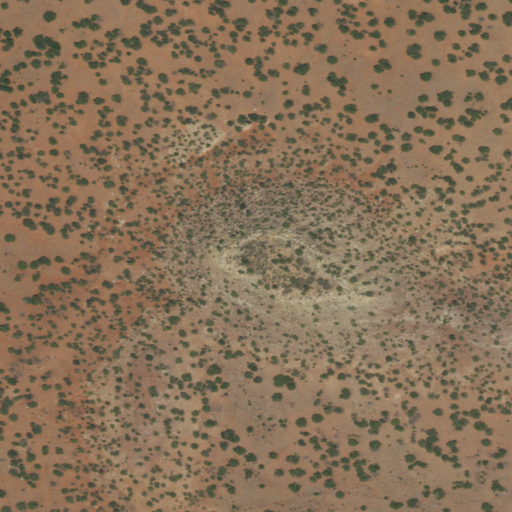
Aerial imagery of mountain in New Mexico named Tierra Colorada containing shrub and evergreen forest